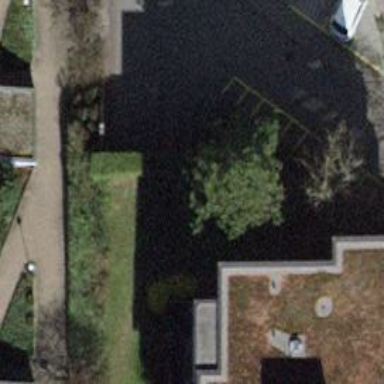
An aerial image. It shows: Parking entrance.